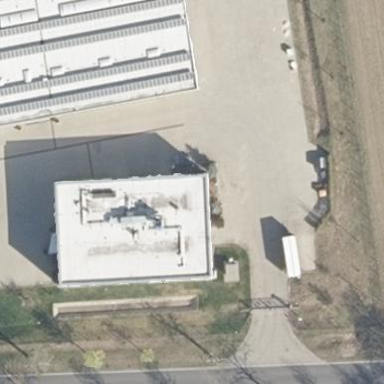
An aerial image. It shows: Industrial building with flat roof.